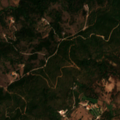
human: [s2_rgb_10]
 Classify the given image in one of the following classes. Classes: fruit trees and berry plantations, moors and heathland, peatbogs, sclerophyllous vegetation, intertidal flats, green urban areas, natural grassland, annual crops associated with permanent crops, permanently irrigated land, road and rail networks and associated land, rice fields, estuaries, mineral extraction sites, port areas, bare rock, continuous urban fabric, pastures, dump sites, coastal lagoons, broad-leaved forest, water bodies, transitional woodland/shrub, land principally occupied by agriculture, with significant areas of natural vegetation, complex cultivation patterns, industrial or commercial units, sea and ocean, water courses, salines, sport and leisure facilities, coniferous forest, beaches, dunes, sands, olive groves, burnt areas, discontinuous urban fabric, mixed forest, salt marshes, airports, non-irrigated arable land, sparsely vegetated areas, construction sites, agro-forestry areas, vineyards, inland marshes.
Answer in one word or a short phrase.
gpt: complex cultivation patterns, sclerophyllous vegetation, transitional woodland/shrub